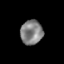
Tissue: skin
Cell type: Epithelial cells
Senescence score: 0.2421
Nuclear area (px): 529
Mean DAPI intensity: 129.892